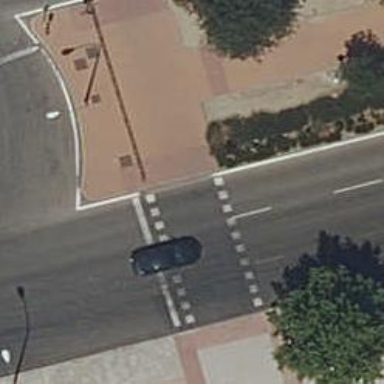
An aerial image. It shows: Road crossing with traffic signals.